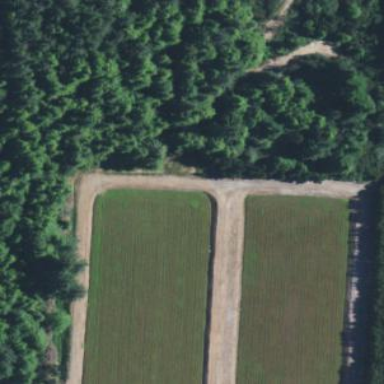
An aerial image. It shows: Farmland with cranberries as the main crop.